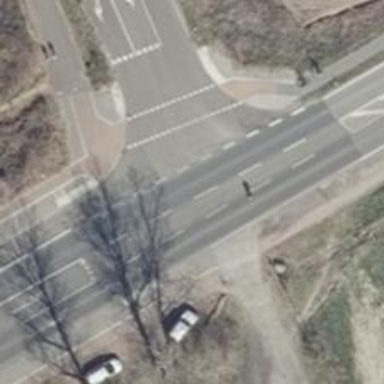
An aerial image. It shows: Unclassified road with asphalt surface. The sidewalk on the right side also has asphalt surface.